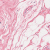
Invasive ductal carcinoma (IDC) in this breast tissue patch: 0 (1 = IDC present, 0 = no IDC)